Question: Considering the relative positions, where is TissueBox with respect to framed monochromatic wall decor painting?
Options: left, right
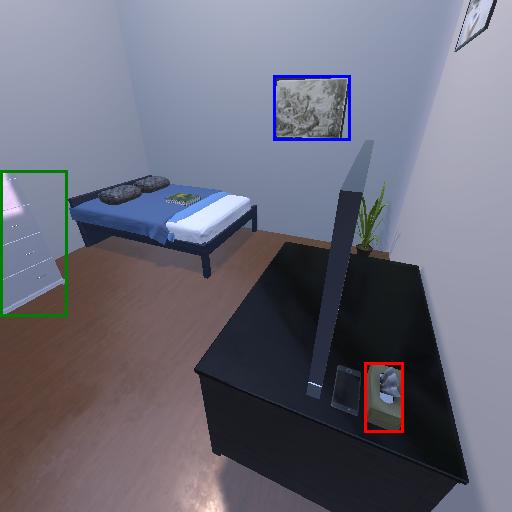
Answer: left